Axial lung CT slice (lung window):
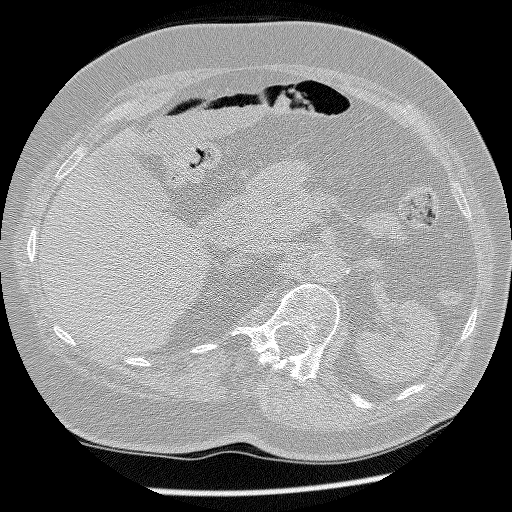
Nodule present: no